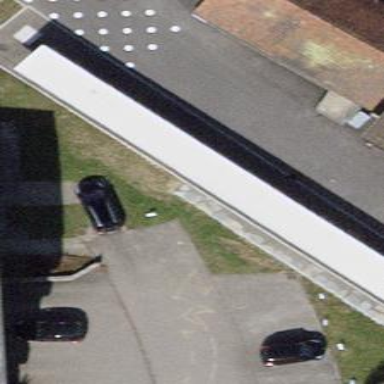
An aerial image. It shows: Bicycle parking area with wall loops.